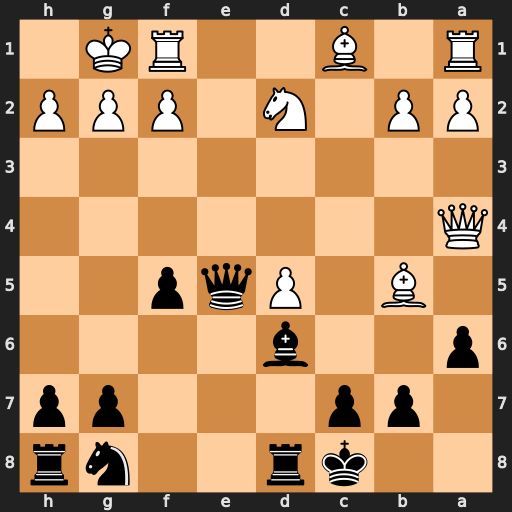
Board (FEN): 2kr2nr/1pp3pp/p2b4/1B1Pqp2/Q7/8/PP1N1PPP/R1B2RK1
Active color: b
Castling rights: -
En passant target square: -
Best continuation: Qxh2#